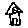
Label: house